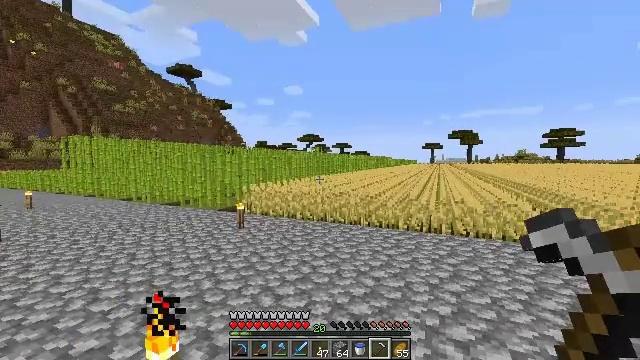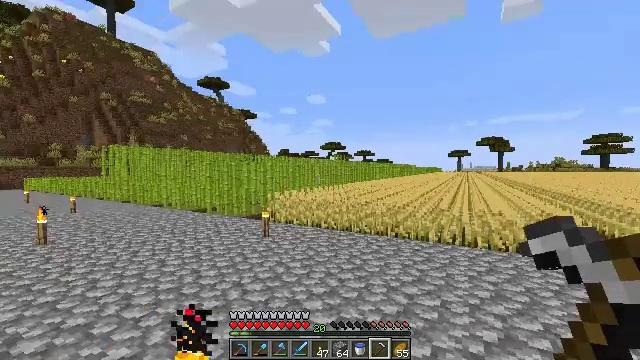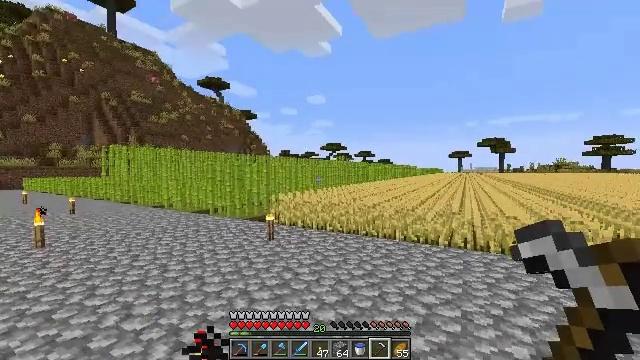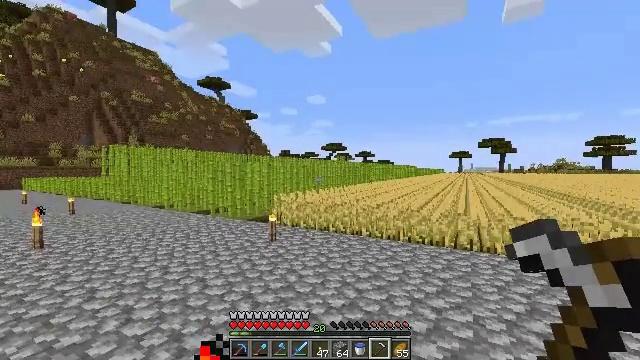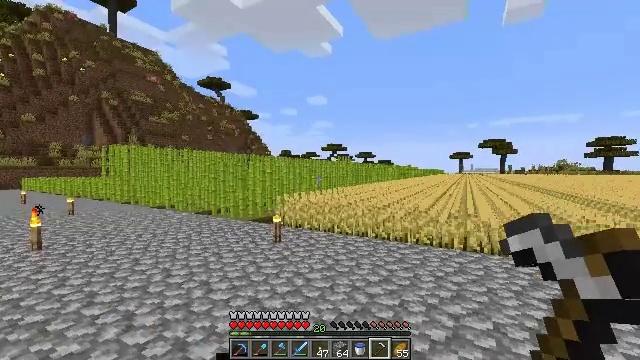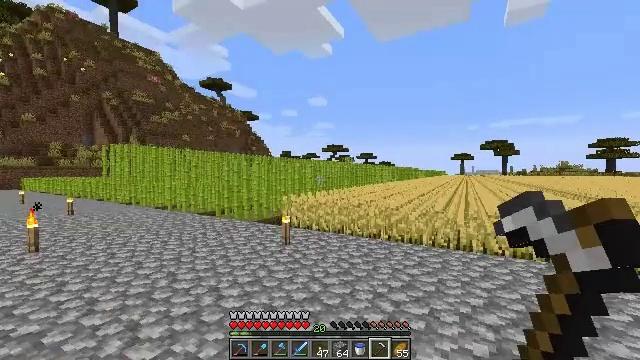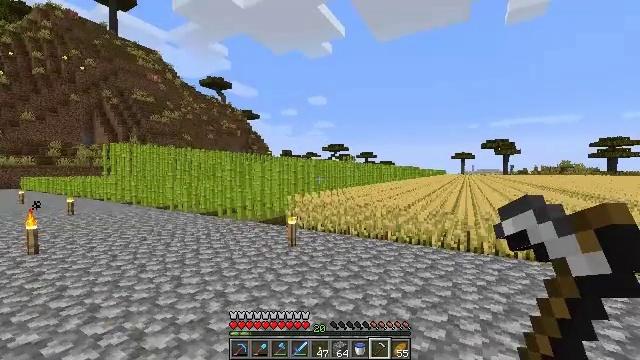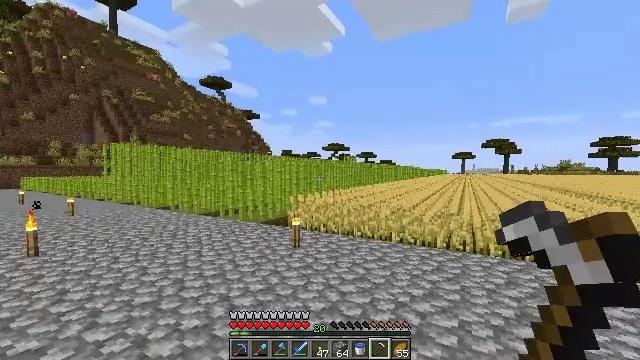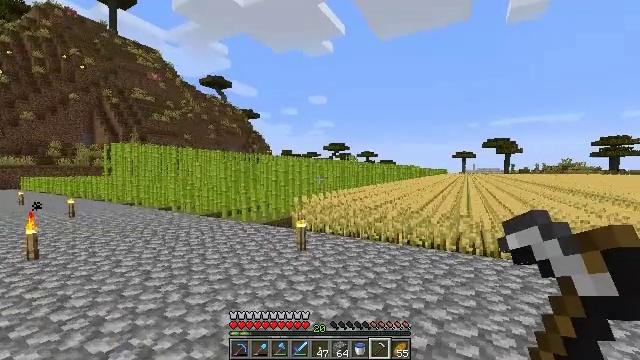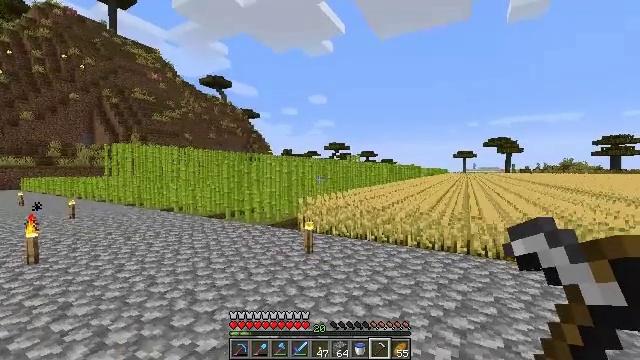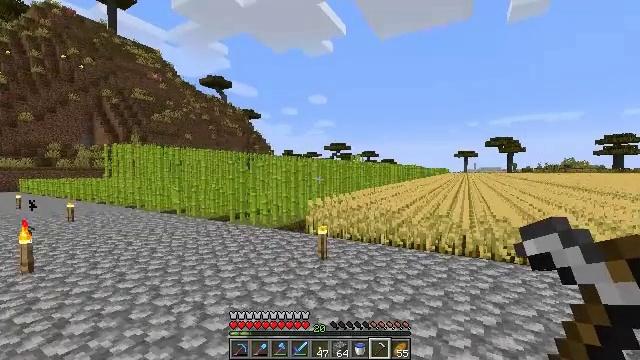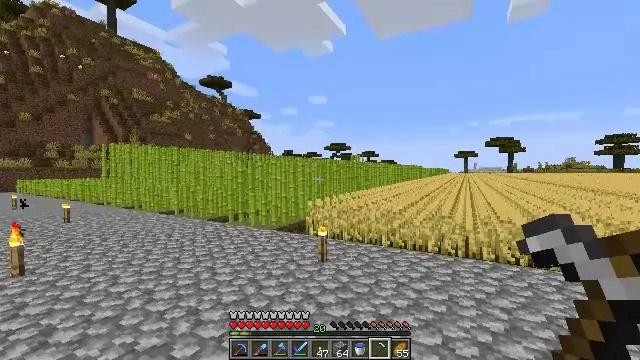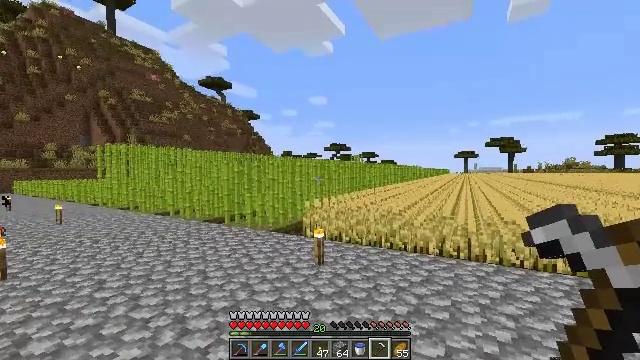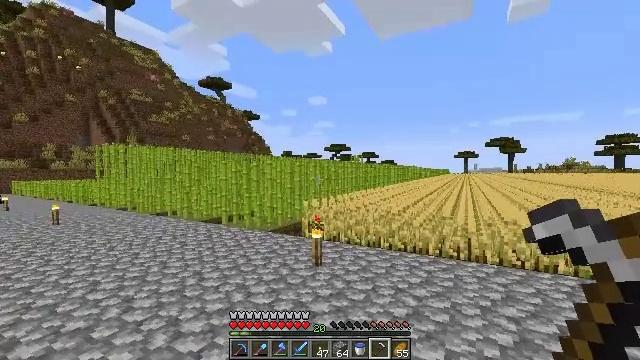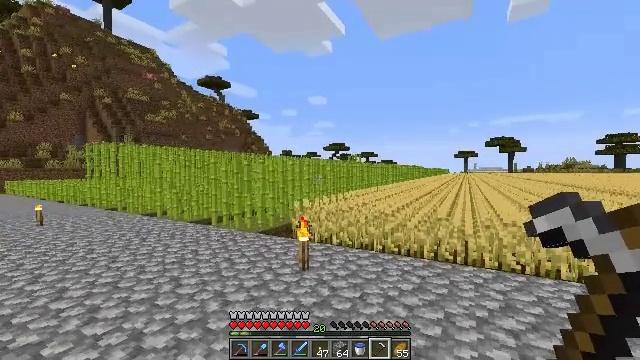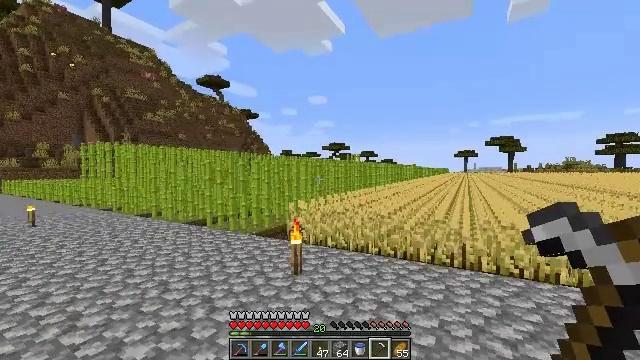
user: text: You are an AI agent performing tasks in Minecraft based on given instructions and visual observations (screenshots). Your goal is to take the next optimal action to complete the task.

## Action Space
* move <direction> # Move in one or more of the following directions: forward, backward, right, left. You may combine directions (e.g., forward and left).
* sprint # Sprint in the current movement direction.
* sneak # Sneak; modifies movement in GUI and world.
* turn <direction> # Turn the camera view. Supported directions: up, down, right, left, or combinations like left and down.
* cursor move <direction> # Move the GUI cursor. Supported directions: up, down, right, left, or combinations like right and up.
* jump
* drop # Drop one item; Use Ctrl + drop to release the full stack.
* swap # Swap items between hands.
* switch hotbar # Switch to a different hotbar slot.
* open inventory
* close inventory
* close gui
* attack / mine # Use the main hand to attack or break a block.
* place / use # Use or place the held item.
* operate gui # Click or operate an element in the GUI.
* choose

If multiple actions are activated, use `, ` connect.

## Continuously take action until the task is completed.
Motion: motion action
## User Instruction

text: Break the sugar cane.
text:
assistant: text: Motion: move forward and move left, turn left and up
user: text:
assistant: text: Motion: move forward and move left
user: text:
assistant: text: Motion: move forward and move left
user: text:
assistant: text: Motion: move forward and move left
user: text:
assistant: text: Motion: move forward and move left
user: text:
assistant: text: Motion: move forward and move left
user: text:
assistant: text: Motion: move forward and move left
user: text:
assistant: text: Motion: move forward and move left
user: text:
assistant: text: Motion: move forward and move left
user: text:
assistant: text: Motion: move forward
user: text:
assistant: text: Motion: move forward and move right
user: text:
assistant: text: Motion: move forward and move right
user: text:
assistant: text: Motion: move forward and move right
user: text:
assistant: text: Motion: move forward and move right
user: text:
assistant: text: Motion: move forward and move right
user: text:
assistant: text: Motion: move forward and move right
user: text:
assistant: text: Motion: move forward and move right
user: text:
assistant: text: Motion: move forward and move right
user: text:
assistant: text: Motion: move forward
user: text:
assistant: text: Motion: move forward
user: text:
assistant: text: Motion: move forward
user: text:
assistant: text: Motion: move forward
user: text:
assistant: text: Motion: move forward
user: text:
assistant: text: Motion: move forward
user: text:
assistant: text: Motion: move forward, turn left and down
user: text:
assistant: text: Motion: move forward, turn left
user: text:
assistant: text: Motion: move forward, turn left
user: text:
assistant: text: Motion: move forward, turn left
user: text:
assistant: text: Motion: move forward, sprint
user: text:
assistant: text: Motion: move forward, sprint